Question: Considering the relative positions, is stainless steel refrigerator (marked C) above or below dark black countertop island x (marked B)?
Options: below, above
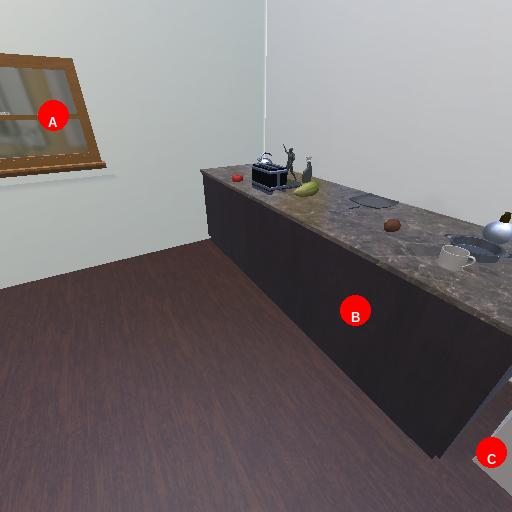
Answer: below